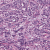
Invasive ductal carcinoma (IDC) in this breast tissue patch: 1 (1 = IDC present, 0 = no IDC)